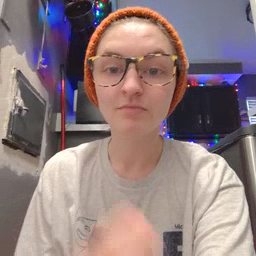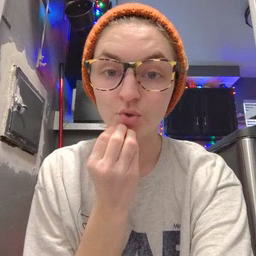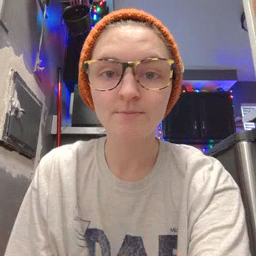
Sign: food